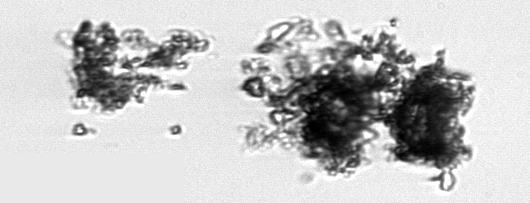
Label: Thalassiosira_TAG_external_detritus